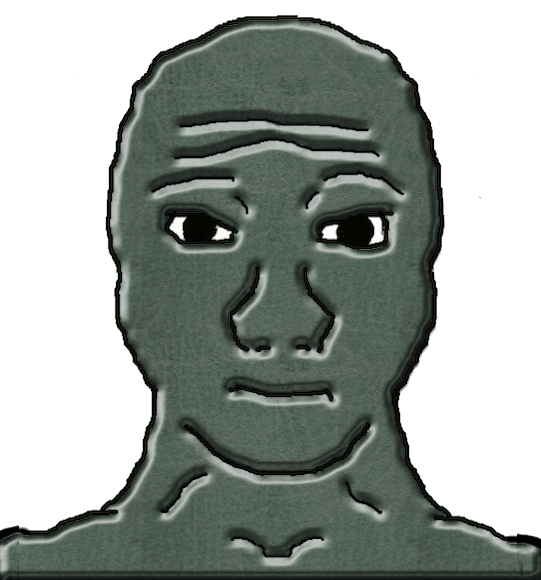
Label: 5_Front_Wojak